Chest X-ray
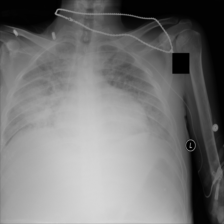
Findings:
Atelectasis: negative
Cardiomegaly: positive
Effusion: negative
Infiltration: negative
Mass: positive
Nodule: negative
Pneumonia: negative
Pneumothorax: negative
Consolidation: negative
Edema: positive
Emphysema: negative
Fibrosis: negative
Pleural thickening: negative
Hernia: negative